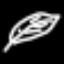
Label: leaf